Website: lowes
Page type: stored-credit-cards
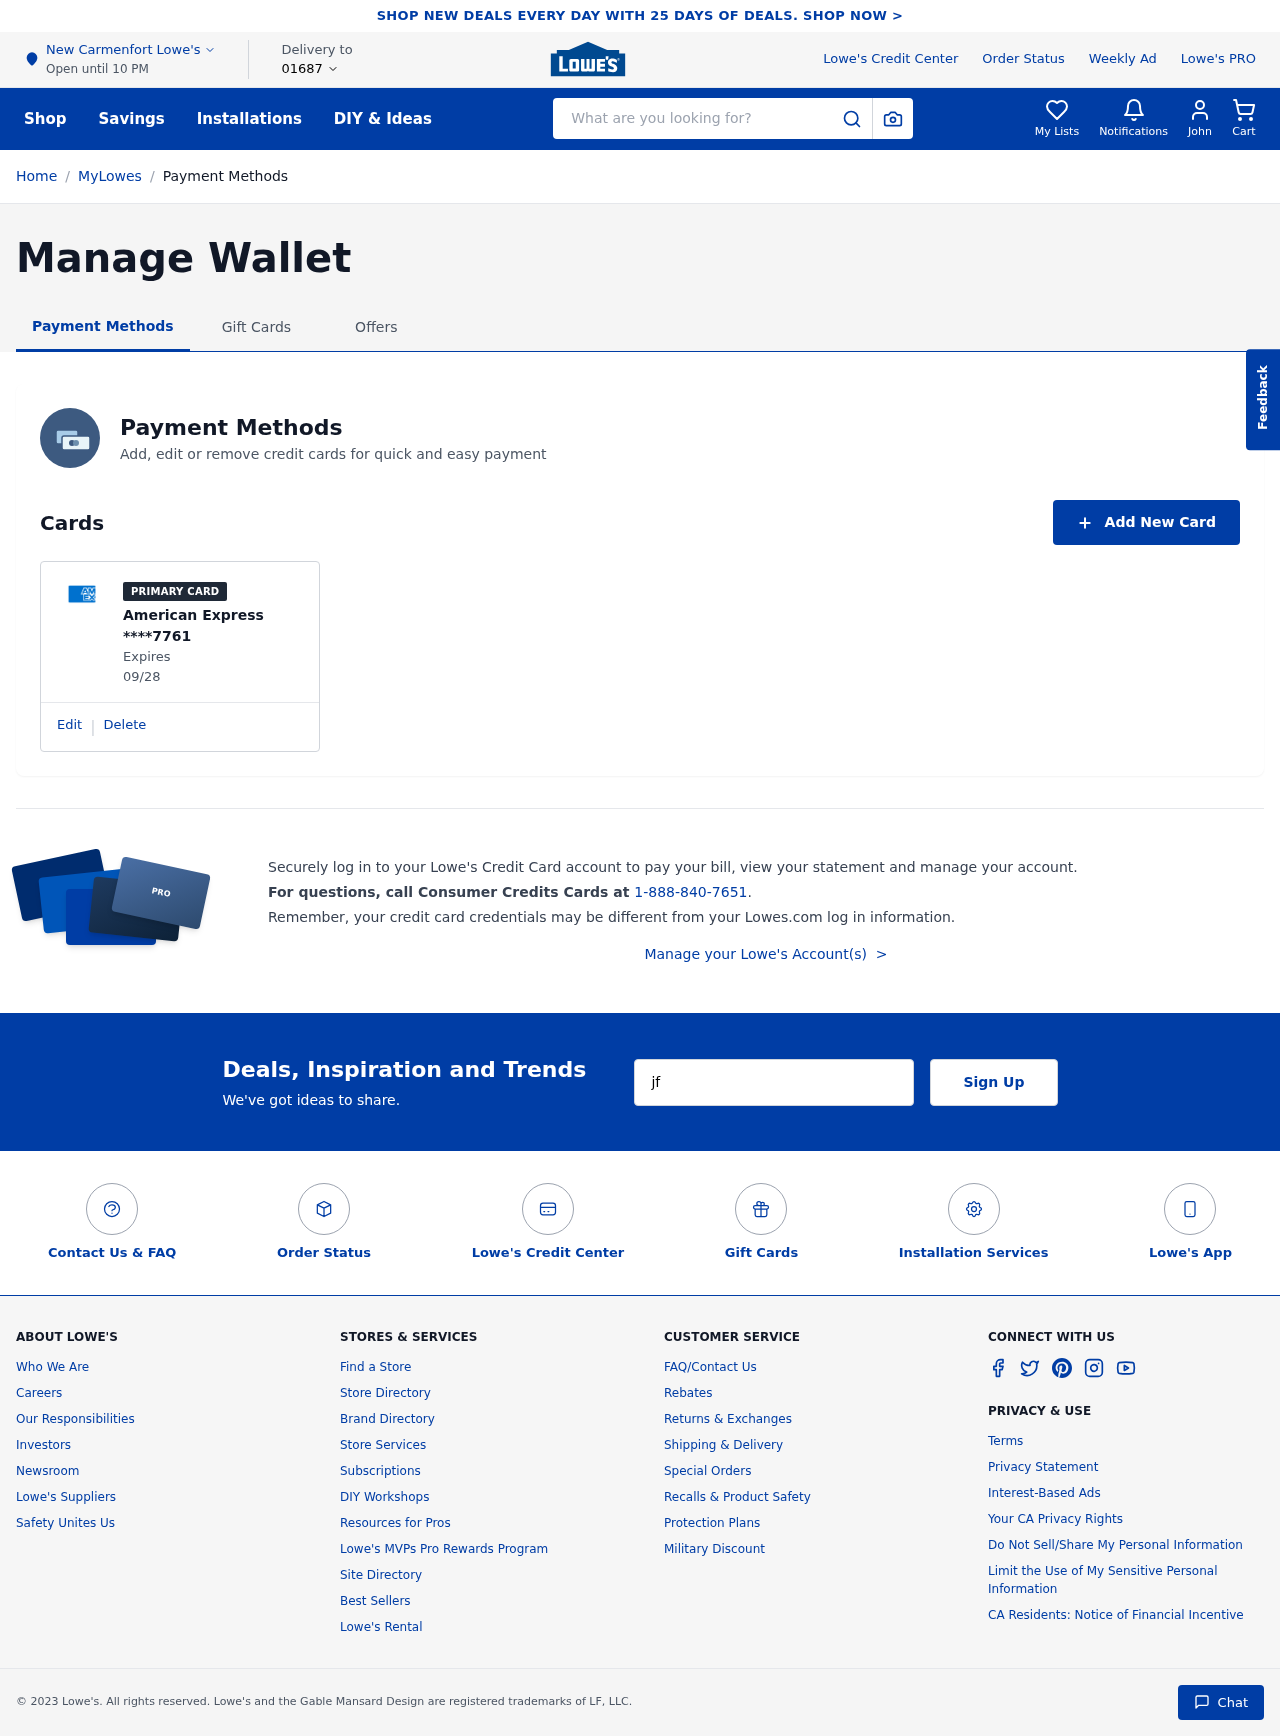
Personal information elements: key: PII_CARD_EXPIRY
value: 09/28
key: PII_CARD_LAST4
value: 7761
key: PII_CARD_TYPE
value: American Express
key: PII_CITY
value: New Carmenfort
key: PII_EMAIL
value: jfox@gmail.com
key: PII_FIRSTNAME
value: John
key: PII_POSTCODE
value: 01687
Search elements: key: HEADER_SEARCH
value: What are you looking for?